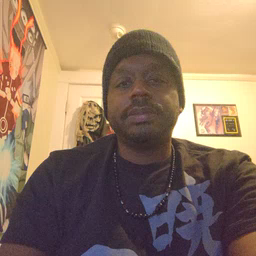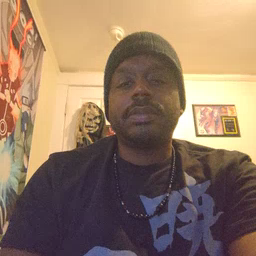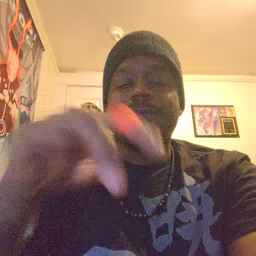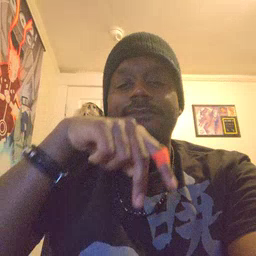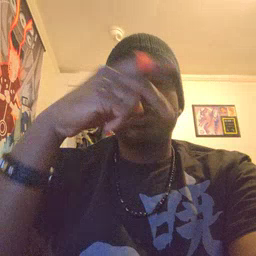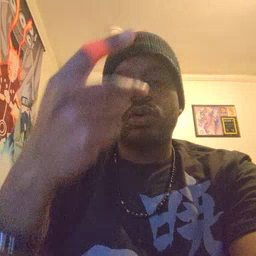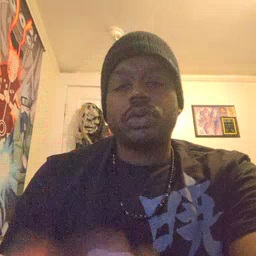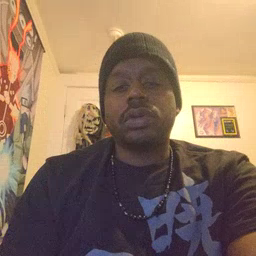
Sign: fall